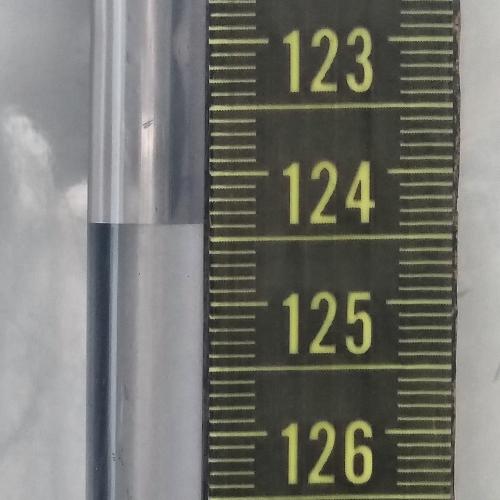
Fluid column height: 124.4 cm